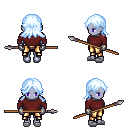
a pixel art fantasy rpg character, female body template, dark elf, purple skin, maroon long-sleeve shirt, gold greaves, white cyan loose hair, metal gloves, white slippers, spear, four views (front, back, left, right), 2x2 character sprite sheet, small pixel art, hard edges, no anti-aliasing